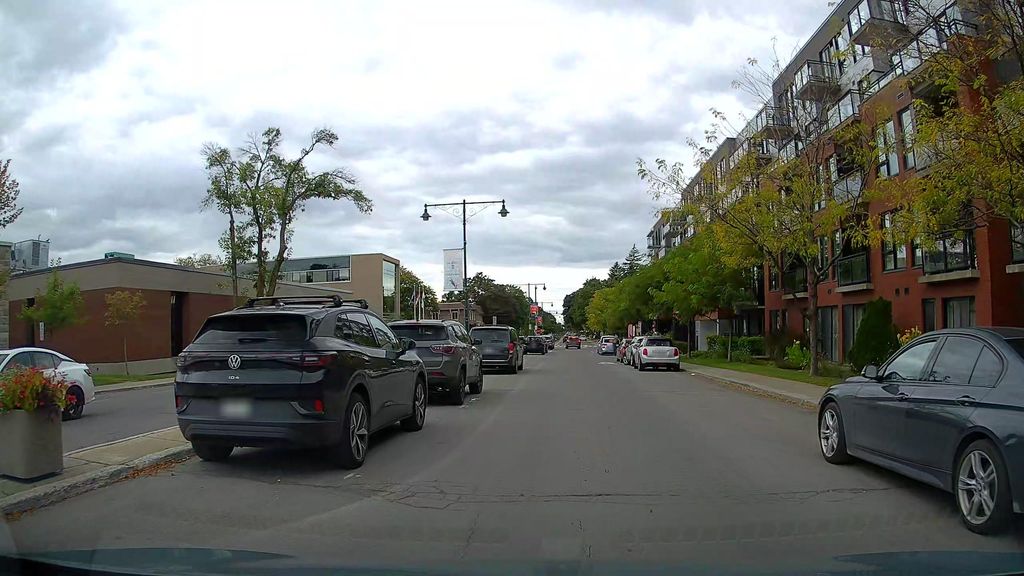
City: montreal